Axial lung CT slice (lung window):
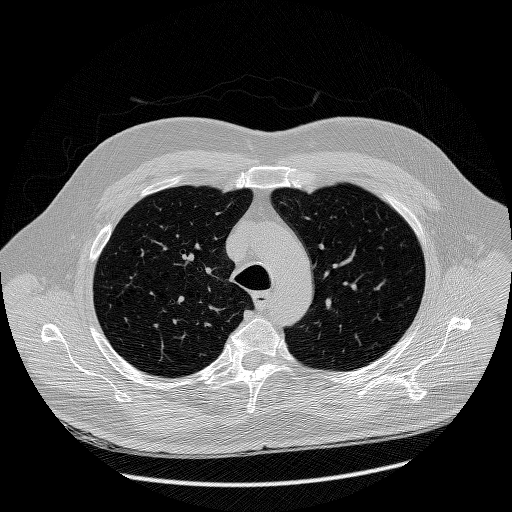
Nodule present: no